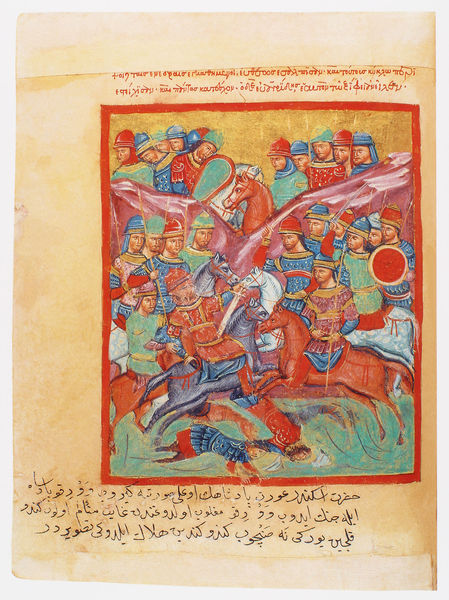
Titel: Der griechische Alexanderroman
Institution: Venedig, Hellenic Institute Codex Gr. 5
Schlagwörter: kampf, bunt, männer, rot, rahmen, tot, pferde, reiter, schrift, krieg, buch, seite, pergament, helme, arabisch, krieger, lanzen, kreuzritter, sarazenen, hunnen, alexanderroman